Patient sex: F
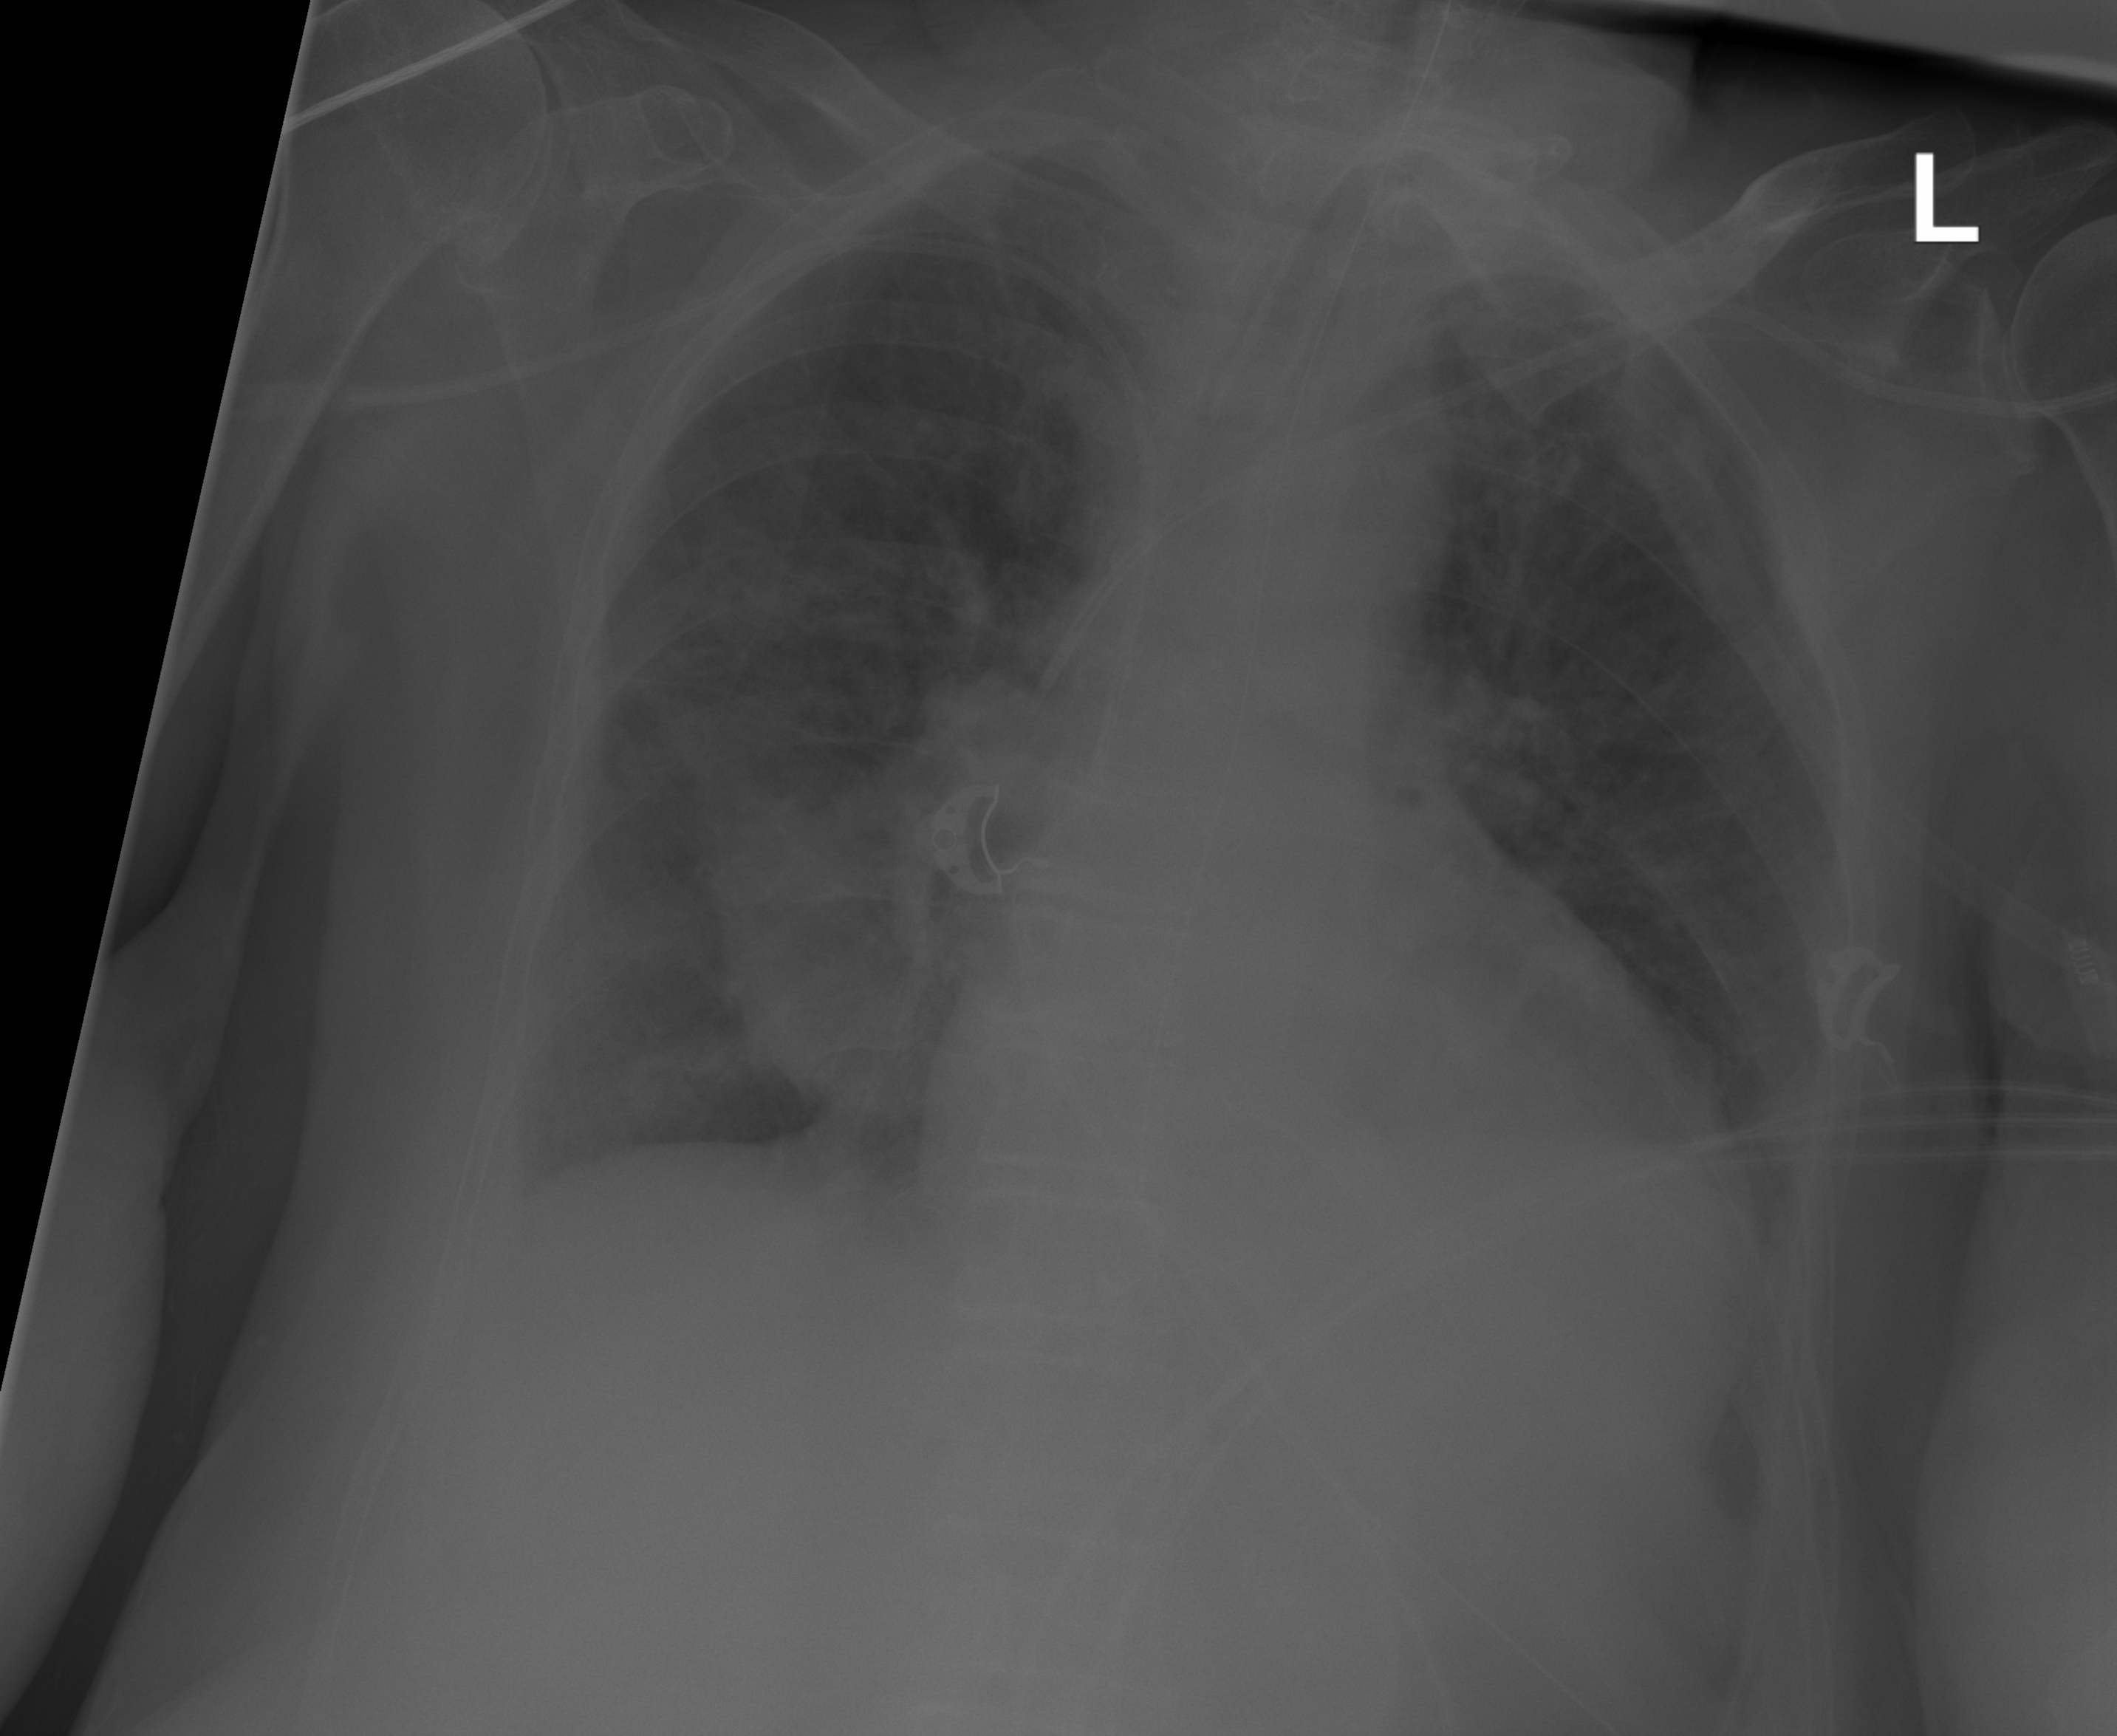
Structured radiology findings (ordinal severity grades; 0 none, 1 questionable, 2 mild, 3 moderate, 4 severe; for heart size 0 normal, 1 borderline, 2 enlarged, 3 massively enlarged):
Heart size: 2
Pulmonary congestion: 2
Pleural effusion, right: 2
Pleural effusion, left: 1
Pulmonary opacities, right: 0
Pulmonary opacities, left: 0
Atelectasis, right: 2
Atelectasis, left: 2